四年级 · 立体几何学
由若干个大小相同的正方体纸箱搭成的货物堆，从正面、侧面、上面三个方向看到的都是如图所示的形状。

（1）这堆货物可能是怎样搭成的，请画草图表示或用文字描述。（至少体现两种不同的搭法）

（2）如果这堆货物的总质量是 $420 \mathrm{~kg}$, 其中每箱货物的质量相等, 并且在 $55 \mathrm{~kg}-65 \mathrm{~kg}$ 之间。这堆货物有几箱?

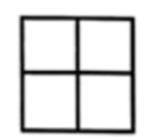
答案: 解（1）见详解

(2) 7 箱

【分析】（1）根据从正面、侧面、上面三个方向看到的都是如图所示的形状，可以推测，这个货物堆可能是由 6 个小正方体纸箱堆成: 下面放 4 个摆成“田”字形，上面在对角各放一个; 或者由 8 个小正方体纸箱堆成: 上下各 4 个, 摆成每边 2 个纸箱的正方体。（答案不唯一）

(2) 用 420 分别除以每箱货物的最低和最高质量, 即可判断其箱数。

【详解】（1）这个货物堆可能是由 6 个小正方体纸箱堆成: 下面放 4 个摆成“田”字形, 上面在对角各放一个; 或者由 8 个小正方体纸箱堆成: 上下各 4 个，摆成正方体。

(2) $420 \div 55=7$ (箱) ...... 35 (千克)

$420 \div 65=6$ (箱) .30 (千克)

因为箱数应是整数, 所以应该是 7 箱。

答：这堆货物有 7 箱。

【点睛】本题主要考查从不同方位观察物体,关键是根据从不同方位观察到的物体的形状，推测其由几个小正方体拼成。